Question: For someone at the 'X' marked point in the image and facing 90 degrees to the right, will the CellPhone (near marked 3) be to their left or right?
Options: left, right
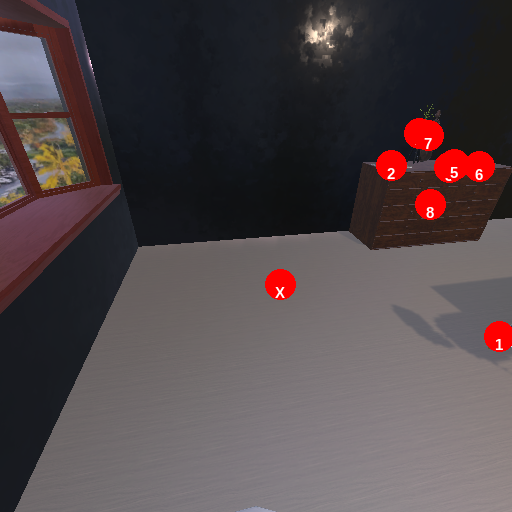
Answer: left